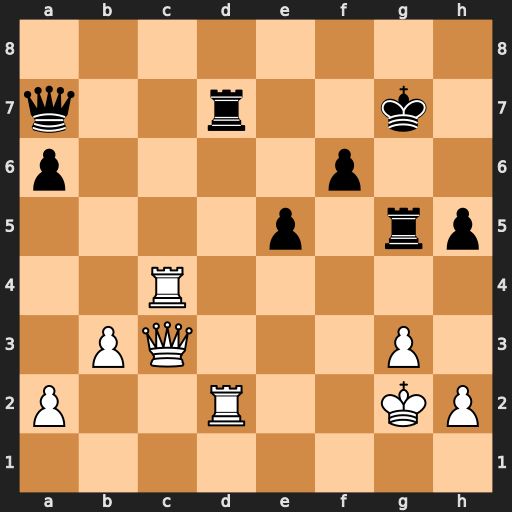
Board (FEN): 8/q2r2k1/p4p2/4p1rp/2R5/1PQ3P1/P2R2KP/8
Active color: w
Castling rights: -
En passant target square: -
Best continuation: Rxd7+ Qxd7 Rc7 Qxc7 Qxc7+